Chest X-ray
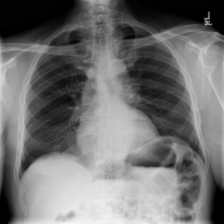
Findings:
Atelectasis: negative
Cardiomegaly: negative
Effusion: negative
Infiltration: negative
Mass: negative
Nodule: negative
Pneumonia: negative
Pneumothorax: negative
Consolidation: negative
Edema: negative
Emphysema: negative
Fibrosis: negative
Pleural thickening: negative
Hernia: negative